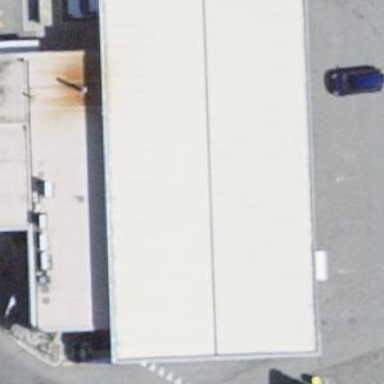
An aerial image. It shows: Fuel station.